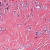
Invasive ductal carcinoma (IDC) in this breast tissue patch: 1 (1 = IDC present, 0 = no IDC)